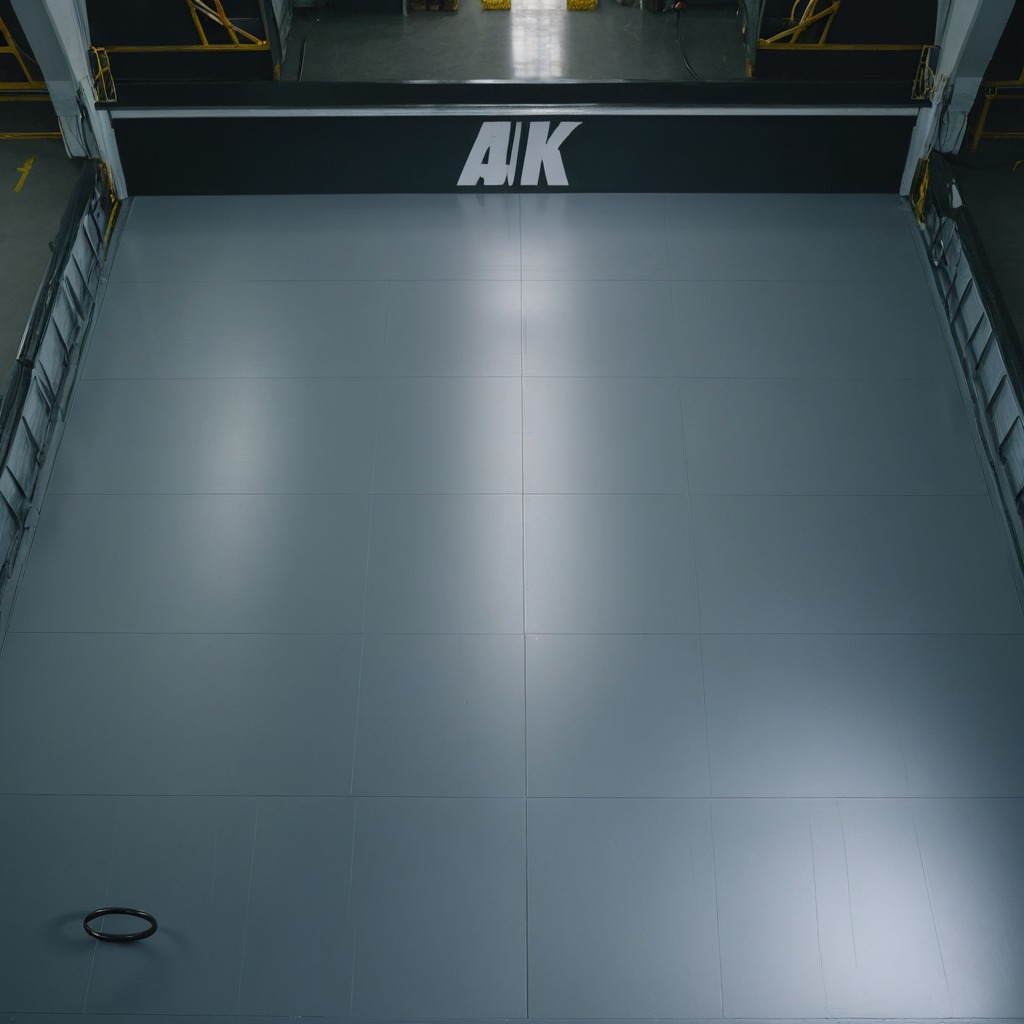
A rubber O-ring is lying on a toolbox surface in an airplane hangar workshop.